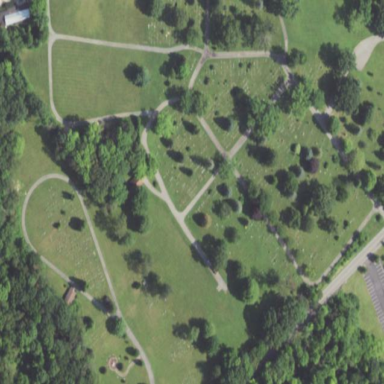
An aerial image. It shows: Cemetery.